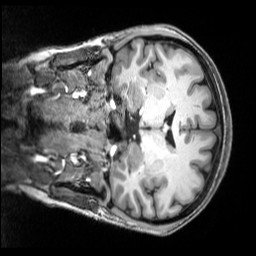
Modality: T1w
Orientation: coronal
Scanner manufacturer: siemens
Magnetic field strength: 3 T
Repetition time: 2.5 s
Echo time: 0.00343 s